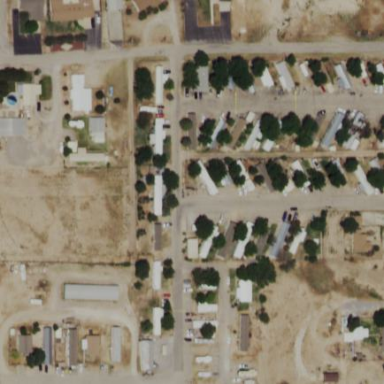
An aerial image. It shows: Residential area known as trailer park.